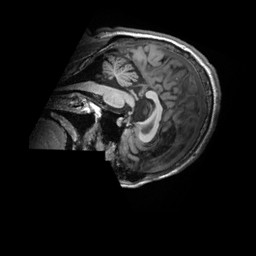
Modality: T1w
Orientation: sagittal
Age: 59
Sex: male
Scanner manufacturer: siemens
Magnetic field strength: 3 T
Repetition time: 2.2 s
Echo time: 0.00245 s